Question: This is the data which needs to be extracted:

I tried this code to extract last two words
'''
(missing_migrants["Place of Information"]
=missing_migrants["Location Description"].str.split[-2:])
'''
but it resulted to an error
---
'''
TypeError Traceback (most recent call last)
<ipython-input-99-0de415609b6e> in <module>
----> 1 missing_migrants["Place of Information"]=missing_migrants["Location Description"].str.split().str.get[-2:]
TypeError: 'method' object is not subscriptable
'''
Where am I doing error? Please help. The column from which it needs to be extracted is shared as an image.
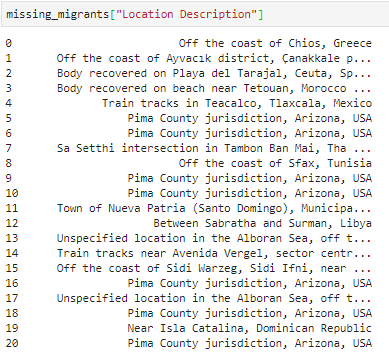
Answer: Use 'str[-2]' for indexing last 2 words:
'''
missing_migrants = pd.DataFrame({'Location Description':['aa bb cc','d dd','ff gg hh ii']})
missing_migrants["Place of Information"] = (missing_migrants["Location Description"]
.str.split()
.str[-2:])
print (missing_migrants)
Location Description Place of Information
0 aa bb cc [bb, cc]
1 d dd [d, dd]
2 ff gg hh ii [hh, ii]
'''
If want last values in strings add <URL>:
'''
missing_migrants["Place of Information"] = (missing_migrants["Location Description"]
.str.split()
.str[-2:]
.str.join(' '))
print (missing_migrants)
Location Description Place of Information
0 aa bb cc bb cc
1 d dd d dd
2 ff gg hh ii hh ii
'''